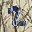
Label: 2